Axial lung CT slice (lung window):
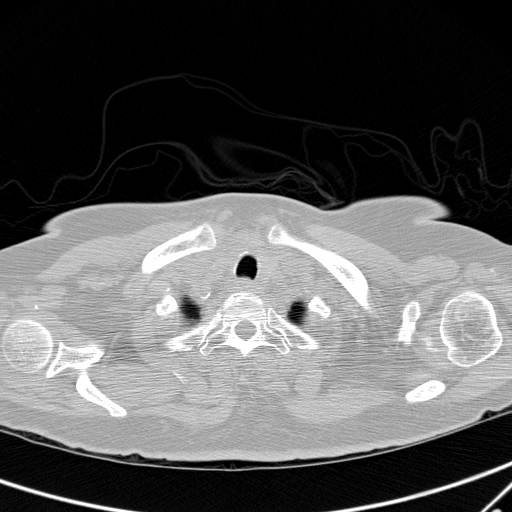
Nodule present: no